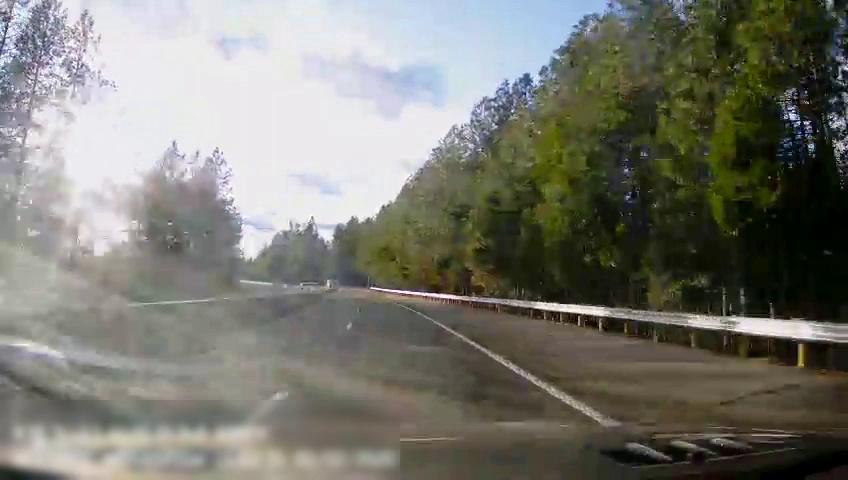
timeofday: Day
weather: Sunny
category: Drivable Space
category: Vehicles | Van
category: Vehicles | SUV
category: Lanes | Current Lane
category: Lanes | Alternate Lane